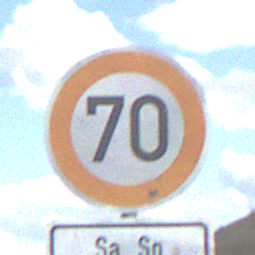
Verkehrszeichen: Geschwindigkeit70
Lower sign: ZeitangabenMitBeschraenkungAufWochentage9
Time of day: Midday
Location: Outdoor (Nature)
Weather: PartlyCloudy
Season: NotSpecified
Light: Natural